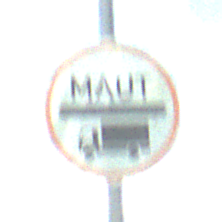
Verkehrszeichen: Mautpflicht
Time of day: Midday
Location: Outdoor (Nature)
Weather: PartlyCloudy
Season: NotSpecified
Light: Natural